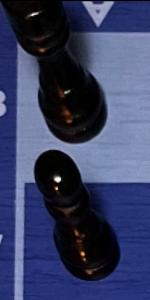
Label: Pawn_Black